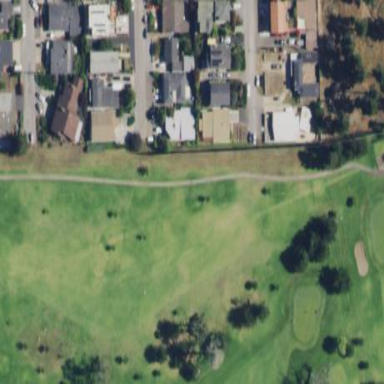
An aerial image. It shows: Golf fairway with grass surface.